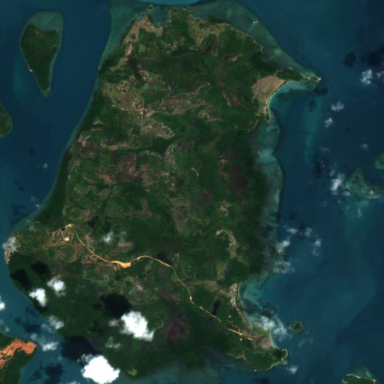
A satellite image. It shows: Island with natural coastline.